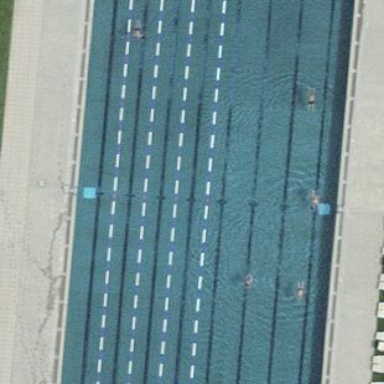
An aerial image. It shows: Swimming pool area designated for swimming activities.